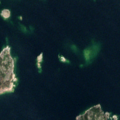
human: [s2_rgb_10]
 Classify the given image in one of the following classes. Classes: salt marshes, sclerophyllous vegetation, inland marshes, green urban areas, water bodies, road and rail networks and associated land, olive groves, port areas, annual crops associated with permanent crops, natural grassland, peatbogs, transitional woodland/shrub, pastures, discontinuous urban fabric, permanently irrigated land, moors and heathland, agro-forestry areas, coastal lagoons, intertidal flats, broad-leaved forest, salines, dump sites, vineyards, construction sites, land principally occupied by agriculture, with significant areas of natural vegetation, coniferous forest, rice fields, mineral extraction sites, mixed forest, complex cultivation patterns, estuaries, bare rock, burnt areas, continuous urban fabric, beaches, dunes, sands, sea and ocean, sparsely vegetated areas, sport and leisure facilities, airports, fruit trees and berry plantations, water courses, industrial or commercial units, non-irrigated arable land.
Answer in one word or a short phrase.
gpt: mixed forest, sea and ocean